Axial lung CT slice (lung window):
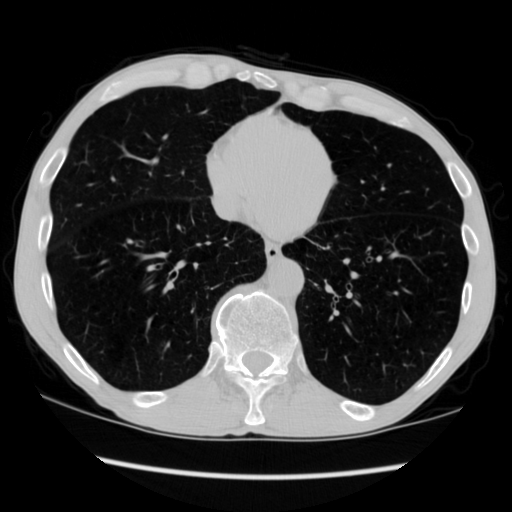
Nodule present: no